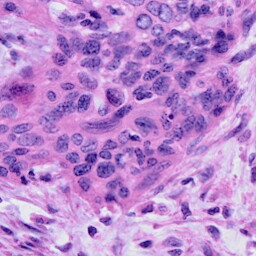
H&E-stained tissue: Cervix